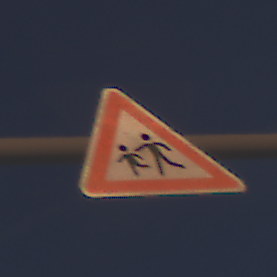
Verkehrszeichen: KinderRechts
Umgebung: Outdoor, Nature
Tageszeit: SunriseSunset
Wetter: PartlyCloudy
Licht: Natural
Jahreszeit: Summer
Kontrast: HighContrast